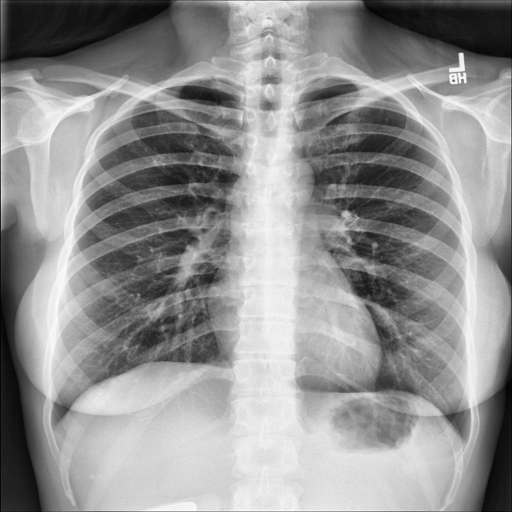
Finding: NORMAL